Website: home-depot
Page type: delivery-shipping
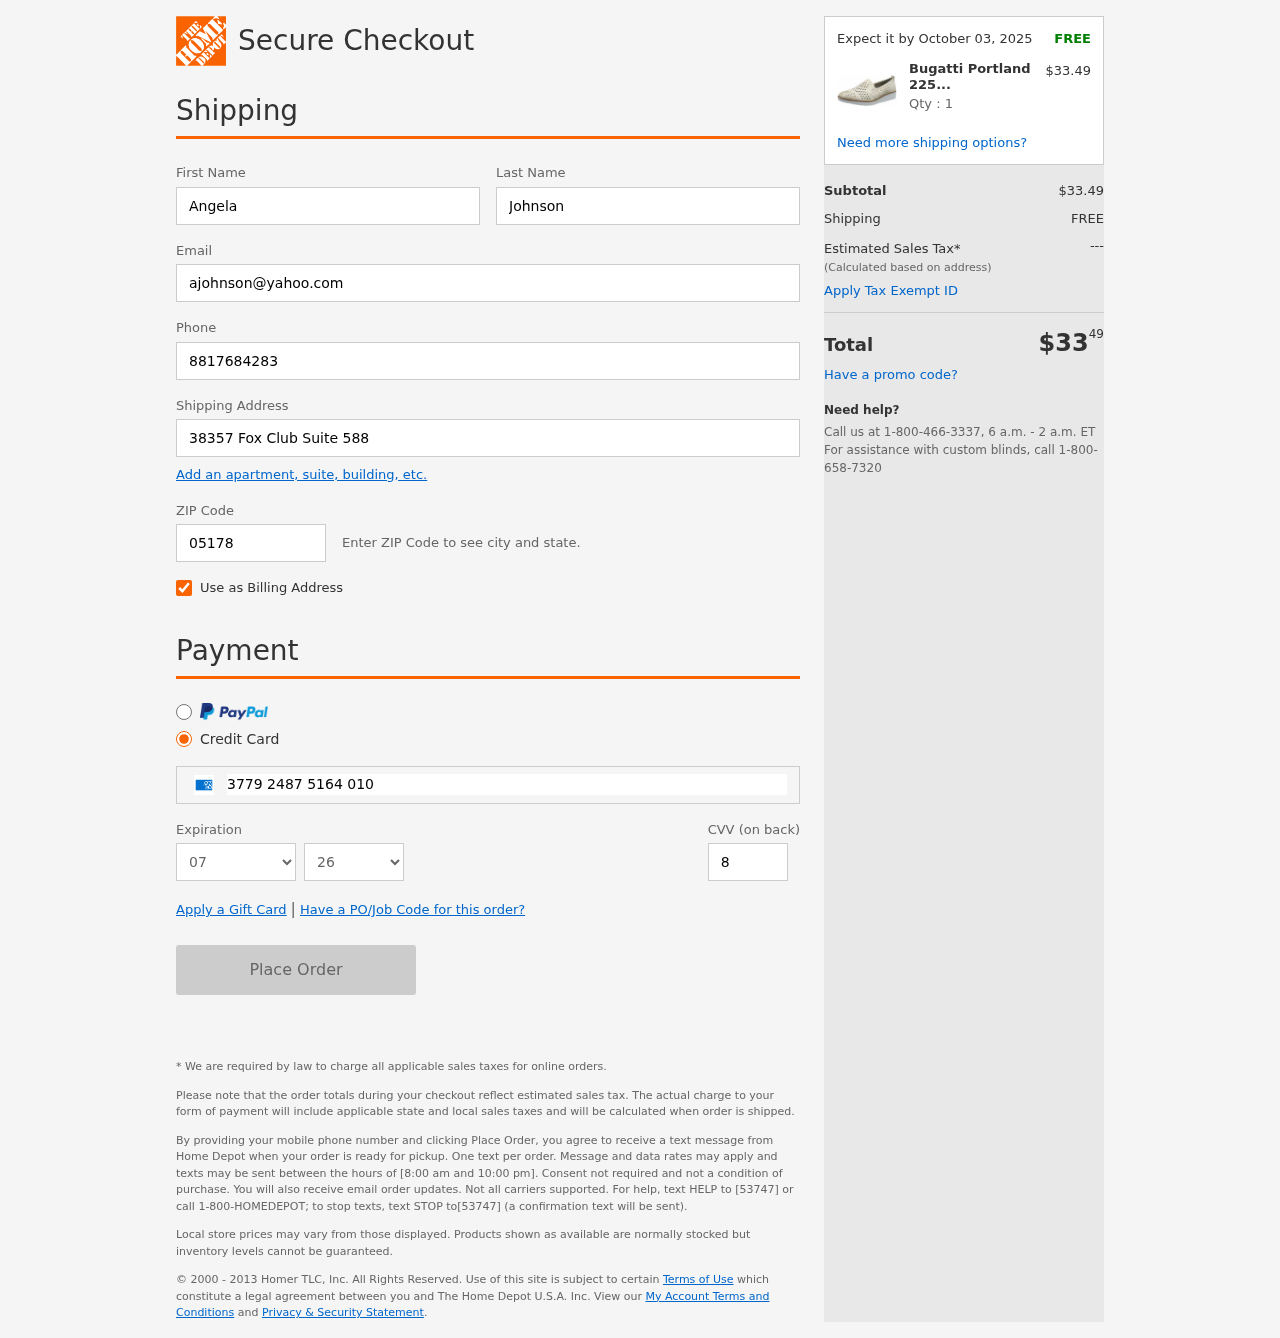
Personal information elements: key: PII_CARD_CVV
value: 8538
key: PII_CARD_EXPIRY_MONTH
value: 07
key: PII_CARD_EXPIRY_YEAR
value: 26
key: PII_CARD_NUMBER
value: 3779 2487 5164 010
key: PII_EMAIL
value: ajohnson@yahoo.com
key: PII_FIRSTNAME
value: Angela
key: PII_LASTNAME
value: Johnson
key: PII_PHONE
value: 8817684283
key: PII_POSTCODE
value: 05178
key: PII_STREET
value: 38357 Fox Club Suite 588
Product elements: key: PRODUCT1_NAME
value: Bugatti Portland 2250076 Loafers, (Puder 74), 5 UK
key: PRODUCT1_PRICE
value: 33.49
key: PRODUCT1_QUANTITY
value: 1
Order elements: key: ORDER_DELIVERY_DATE
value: Expect it by October 03, 2025
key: ORDER_SUBTOTAL
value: $33.49
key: ORDER_SHIPPING_COST
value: FREE
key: ORDER_TOTAL
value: $3349